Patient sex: F
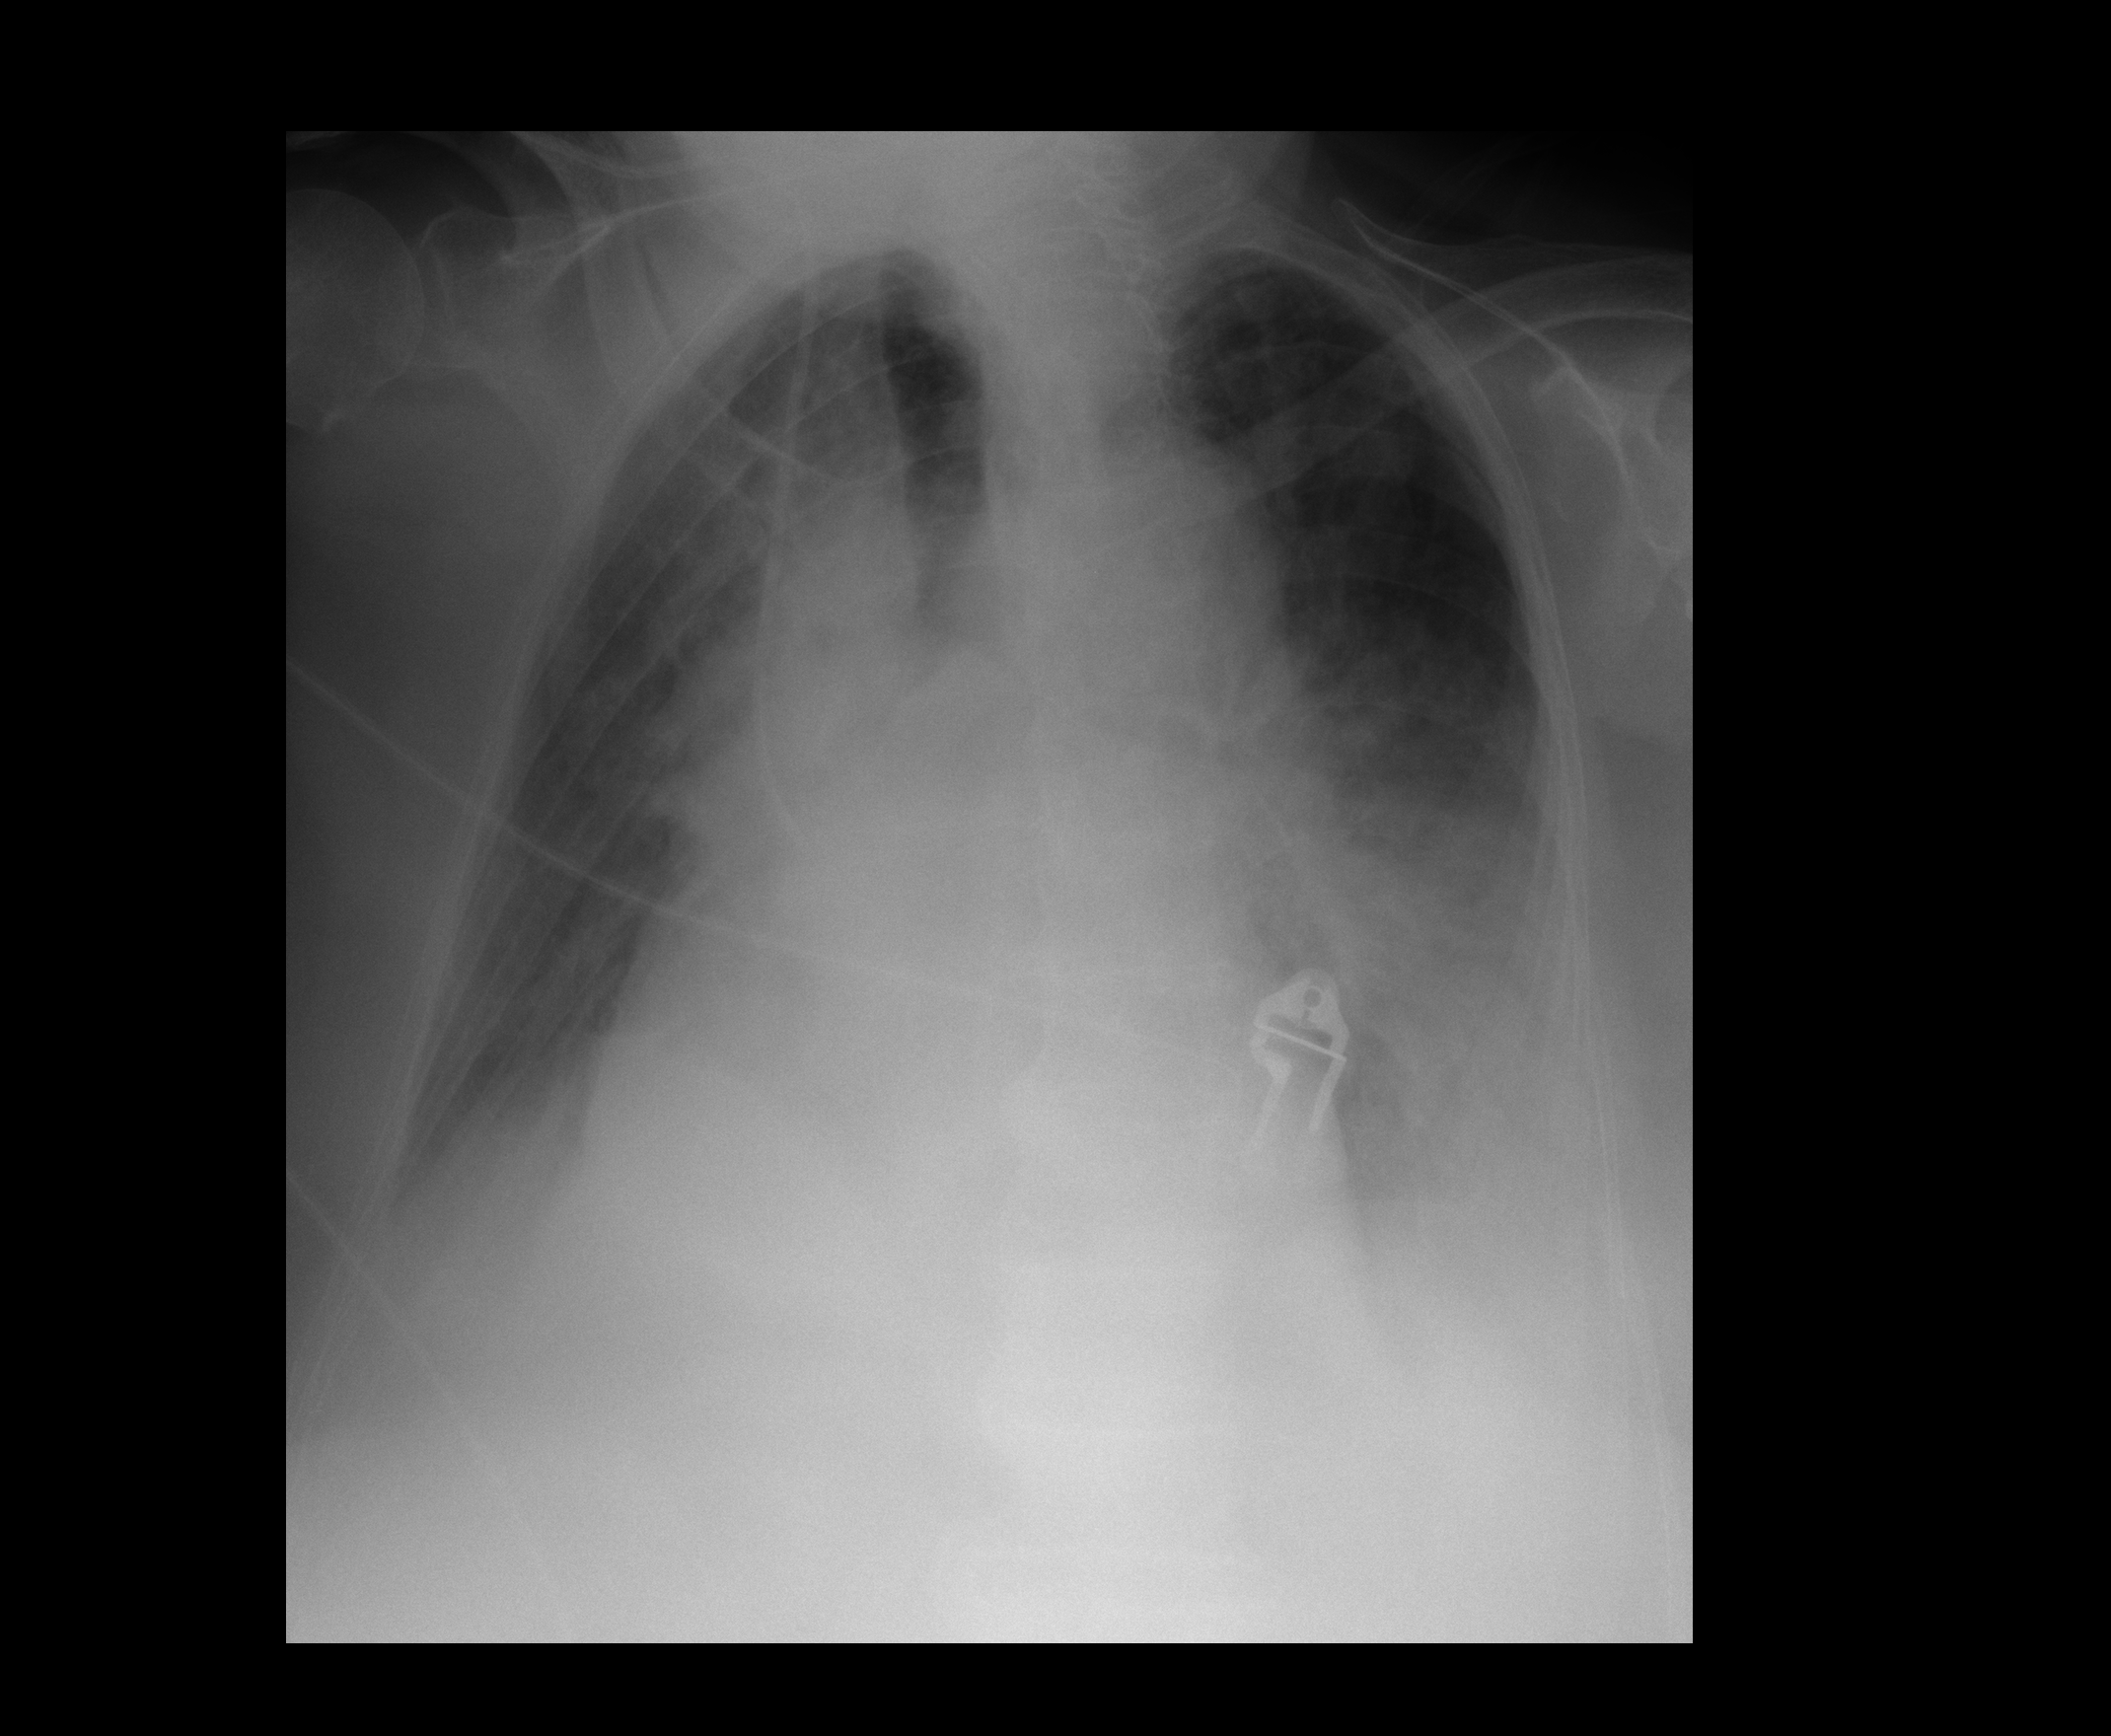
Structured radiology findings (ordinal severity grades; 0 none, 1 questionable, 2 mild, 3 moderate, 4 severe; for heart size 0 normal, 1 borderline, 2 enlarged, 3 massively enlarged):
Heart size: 2
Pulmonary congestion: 2
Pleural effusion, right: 1
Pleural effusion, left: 1
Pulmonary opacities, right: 0
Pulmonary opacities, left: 2
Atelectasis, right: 2
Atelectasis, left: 2